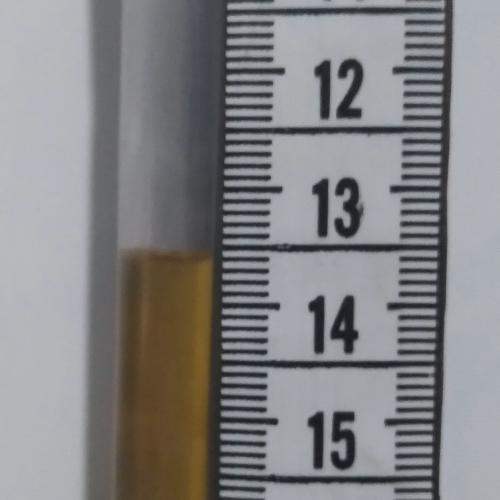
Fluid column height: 13.6 cm